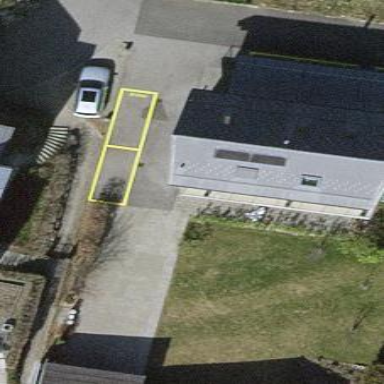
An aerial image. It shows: Simple house.